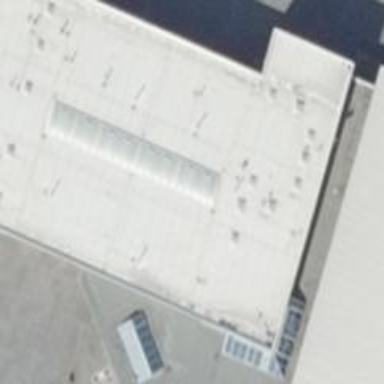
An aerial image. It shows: Car shop.